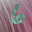
Label: 6